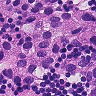
Metastatic tissue present: yes